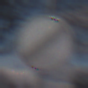
Verkehrszeichen: EndeSaemtlicherBegrenzungen
Umgebung: Outdoor, Nature
Tageszeit: MorningAfternoon
Wetter: PartlyCloudy
Licht: Natural
Jahreszeit: NotSpecified
Kontrast: HighContrast